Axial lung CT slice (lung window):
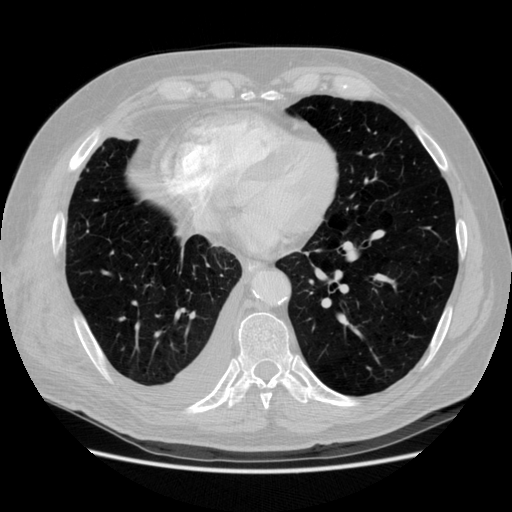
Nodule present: no